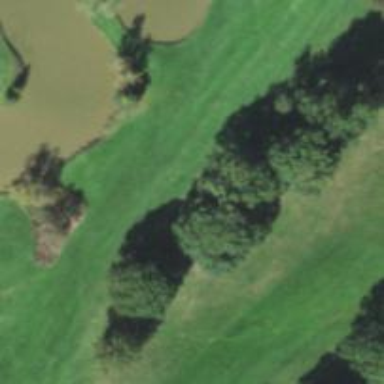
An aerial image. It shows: Golf fairway surrounded by grass.